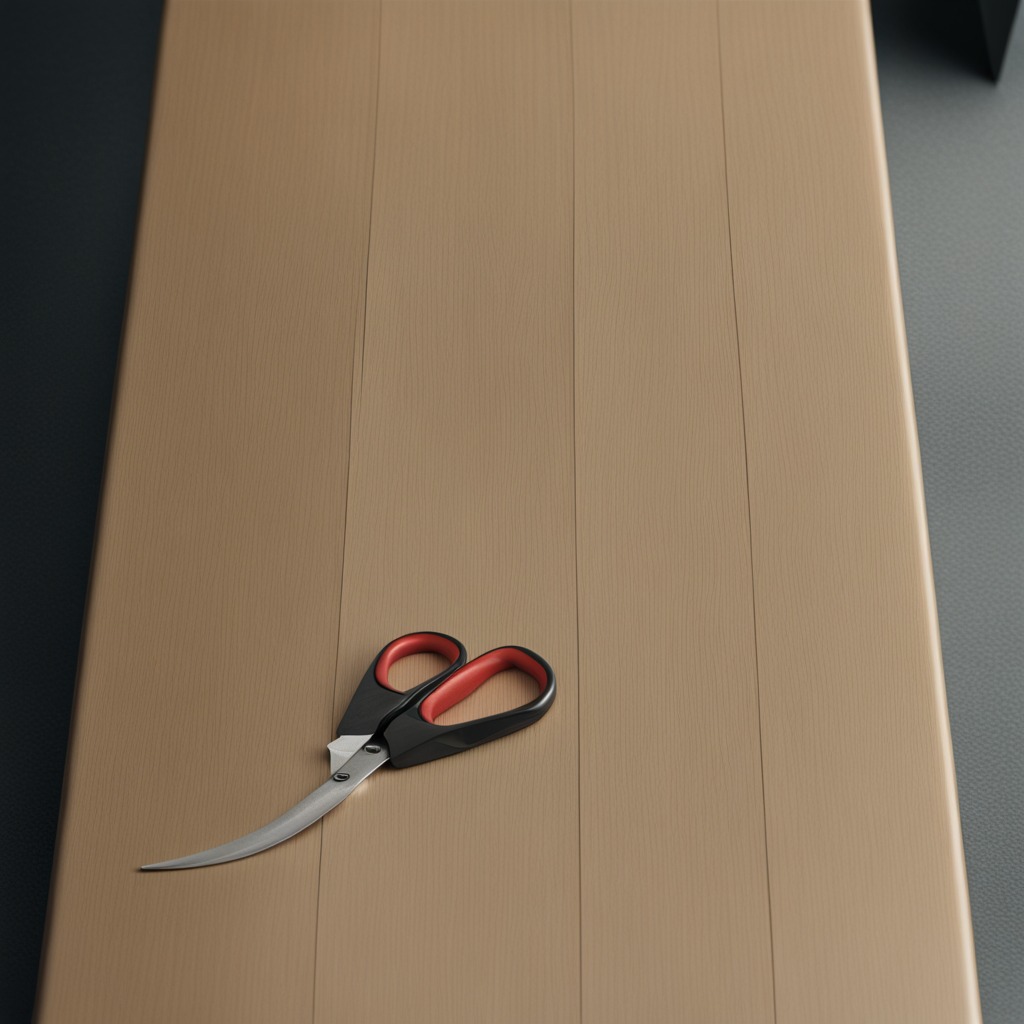
A scissor is lying on the workbench.